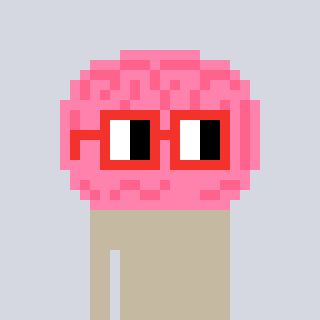
a pixel art character with square red glasses, a brain-shaped head and a slimegreen-colored body on a cool background